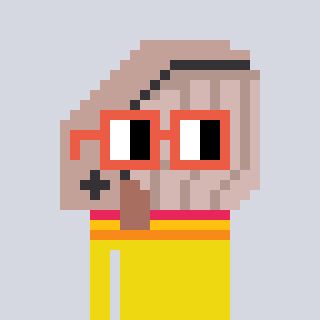
a pixel art character with square orange glasses, a whale-shaped head and a yellow-colored body on a cool background